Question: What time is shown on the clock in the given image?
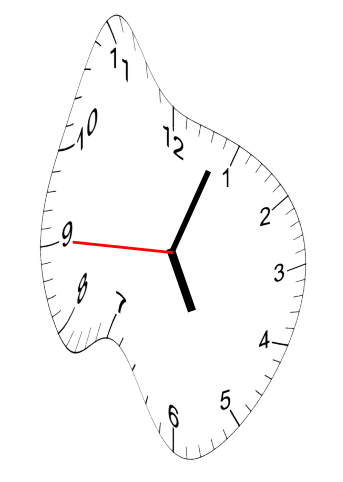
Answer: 05:03:45